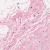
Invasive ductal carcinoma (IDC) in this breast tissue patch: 0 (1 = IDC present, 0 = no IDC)